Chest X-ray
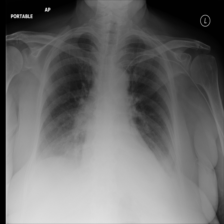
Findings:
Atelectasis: positive
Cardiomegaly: negative
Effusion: negative
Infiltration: positive
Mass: negative
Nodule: negative
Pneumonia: negative
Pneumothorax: negative
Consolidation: negative
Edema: negative
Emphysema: negative
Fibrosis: negative
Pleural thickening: negative
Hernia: negative